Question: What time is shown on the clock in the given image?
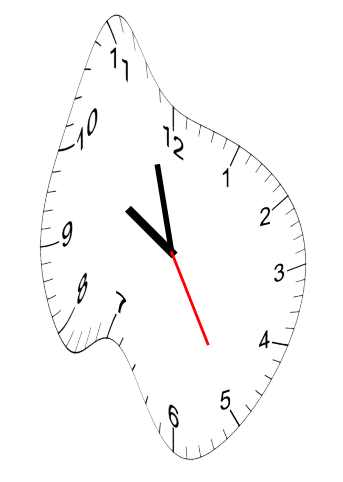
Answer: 09:57:25